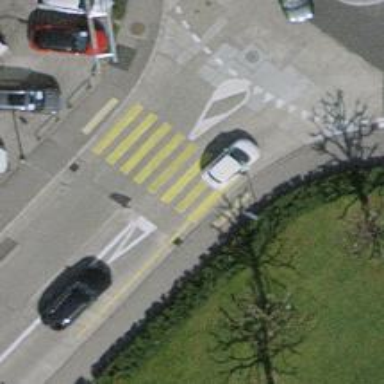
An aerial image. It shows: Marked crossing with zebra sign and island in the middle.